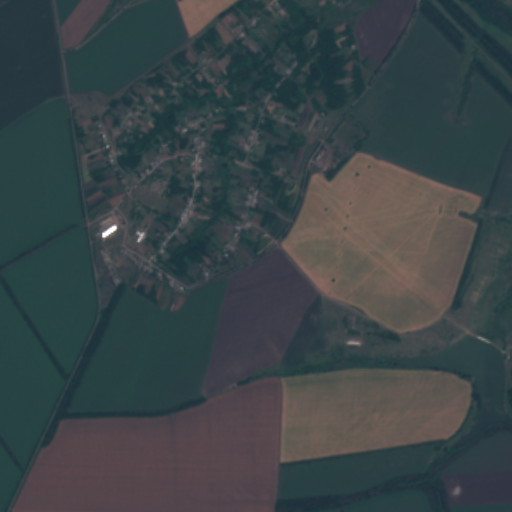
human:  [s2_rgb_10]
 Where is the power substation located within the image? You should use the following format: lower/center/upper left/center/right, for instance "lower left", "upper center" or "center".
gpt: The power substation is located in the upper left of the image.
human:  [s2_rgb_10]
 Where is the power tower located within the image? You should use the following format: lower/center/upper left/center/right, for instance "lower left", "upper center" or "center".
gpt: The power tower is located in the upper left of the image.
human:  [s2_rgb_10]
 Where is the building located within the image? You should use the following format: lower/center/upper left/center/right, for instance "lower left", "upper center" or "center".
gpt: There is no building in the image.